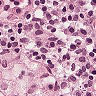
Metastatic tissue present: no